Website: crate-barrel
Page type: gifting
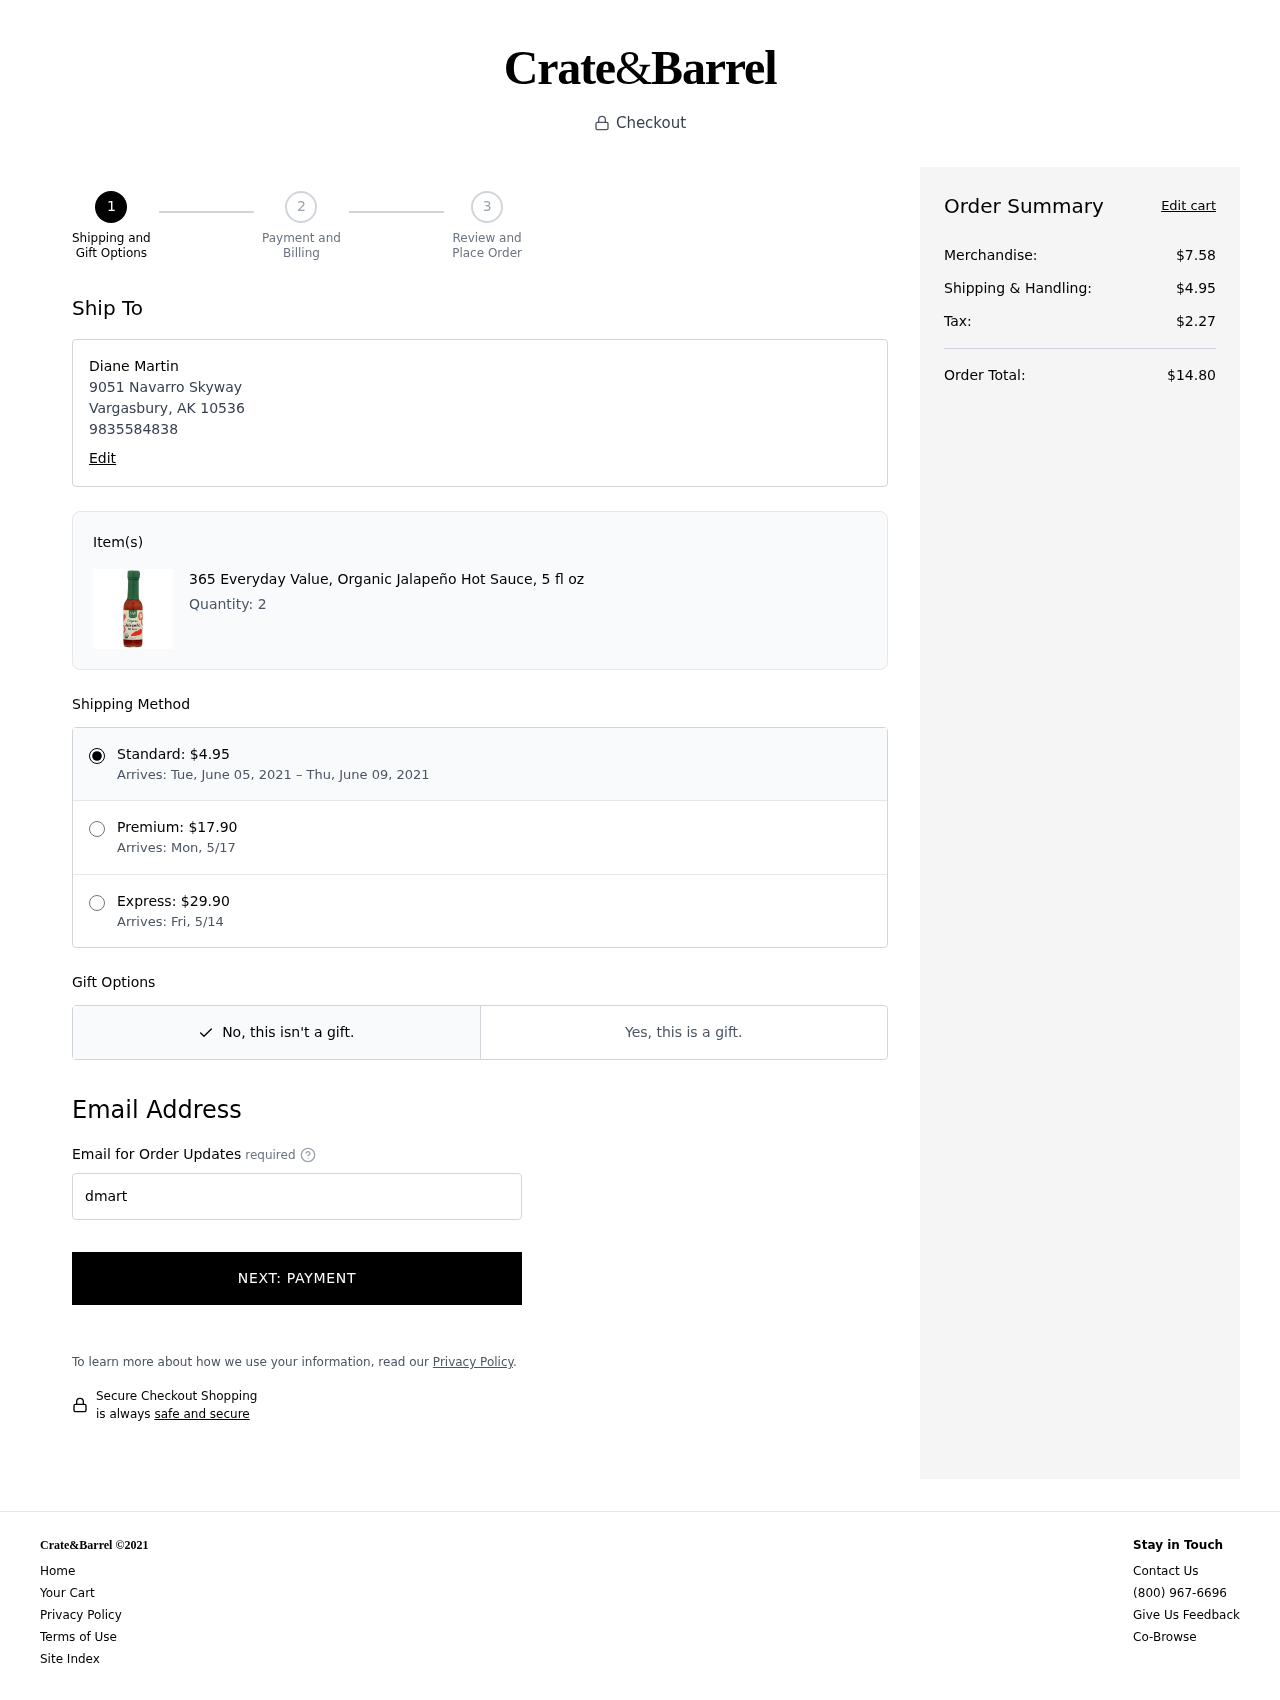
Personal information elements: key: PII_CITY
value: Vargasbury
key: PII_FULLNAME
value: Diane Martin
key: PII_PHONE
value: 9835584838
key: PII_POSTCODE
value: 10536
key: PII_STATE_ABBR
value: AK
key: PII_STREET
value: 9051 Navarro Skyway
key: PII_EMAIL
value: dmartin@yahoo.com
Product elements: key: PRODUCT1_NAME
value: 365 Everyday Value, Organic Jalapeño Hot Sauce, 5 fl oz
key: PRODUCT1_QUANTITY
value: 2
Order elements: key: ORDER_SHIPPING_DATE
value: June 05, 2021
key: ORDER_DELIVERY_DATE
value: June 09, 2021
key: ORDER_SUBTOTAL
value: $7.58
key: ORDER_SHIPPING_COST
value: $4.95
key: ORDER_TAX
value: $2.27
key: ORDER_TOTAL
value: $14.80